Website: crate-barrel
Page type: billing-address
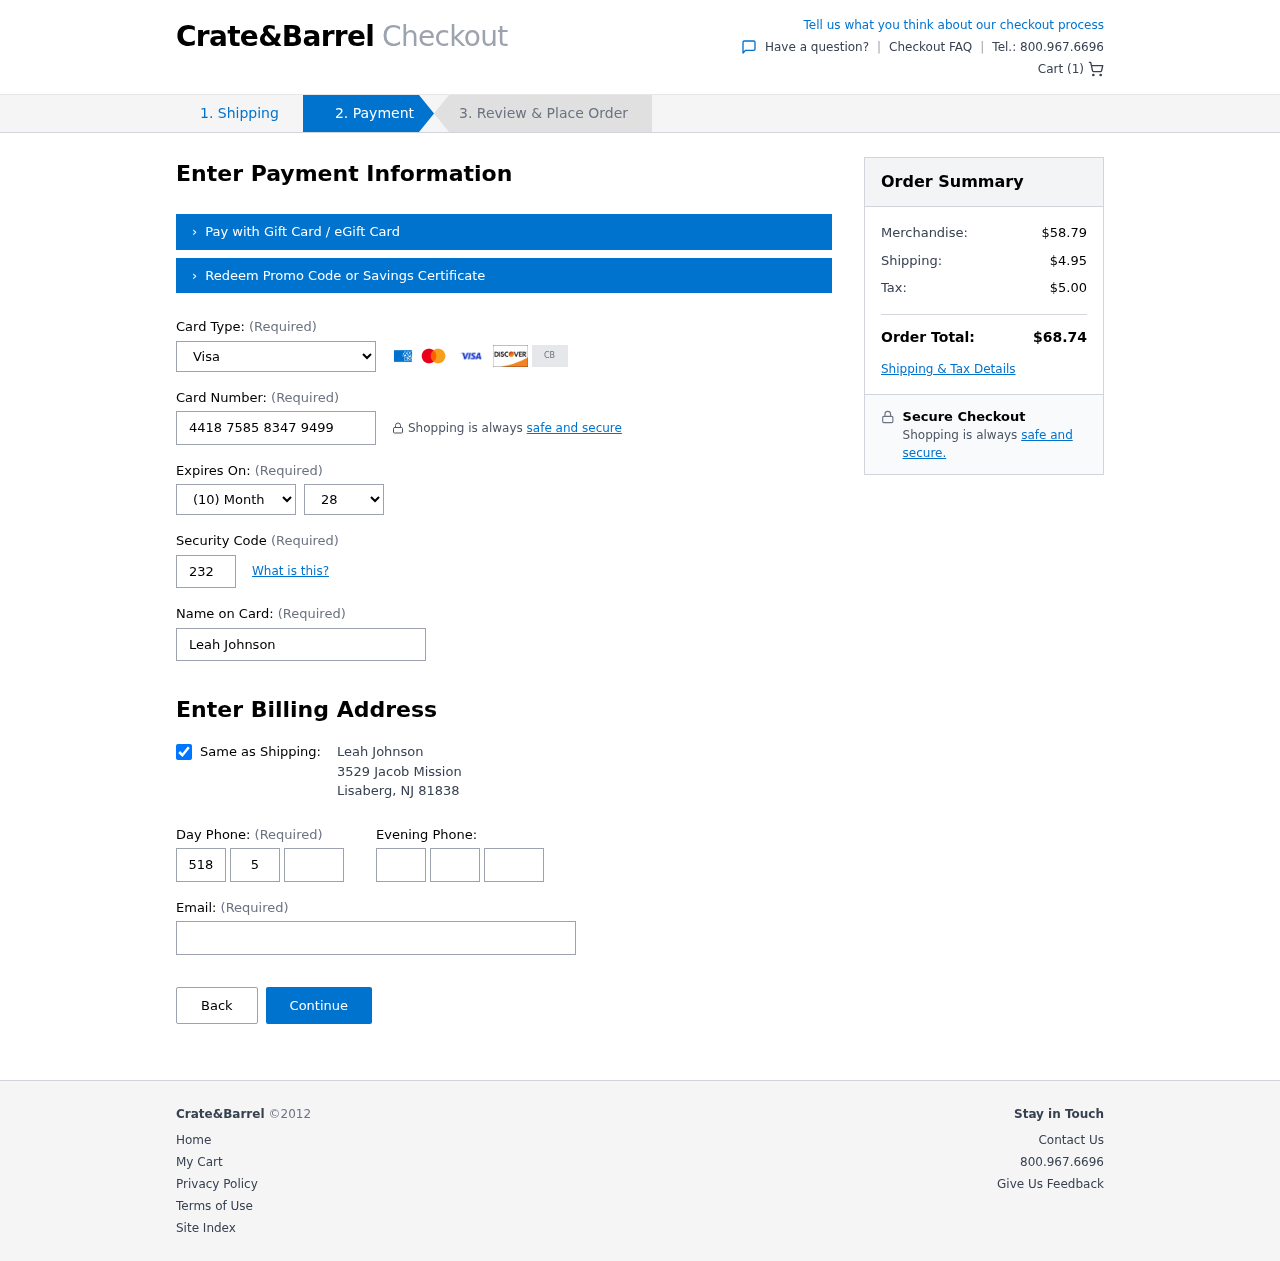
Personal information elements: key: PII_CARD_CVV
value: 232
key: PII_CARD_EXPIRY_MONTH
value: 10
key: PII_CARD_EXPIRY_YEAR
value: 28
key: PII_CARD_NUMBER
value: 4418 7585 8347 9499
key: PII_CARD_TYPE
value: Visa
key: PII_CITY
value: Lisaberg
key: PII_EMAIL
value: leah.johnson@yahoo.com
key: PII_FULLNAME
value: Leah Johnson
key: PII_PHONE_AREA
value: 518
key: PII_PHONE_PREFIX
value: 513
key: PII_PHONE_SUFFIX
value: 6649
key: PII_POSTCODE
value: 81838
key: PII_STATE_ABBR
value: NJ
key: PII_STREET
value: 3529 Jacob Mission
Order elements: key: ORDER_NUM_ITEMS
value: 1
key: ORDER_SUBTOTAL
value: $58.79
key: ORDER_SHIPPING_COST
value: $4.95
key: ORDER_TAX
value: $5.00
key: ORDER_TOTAL
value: $68.74